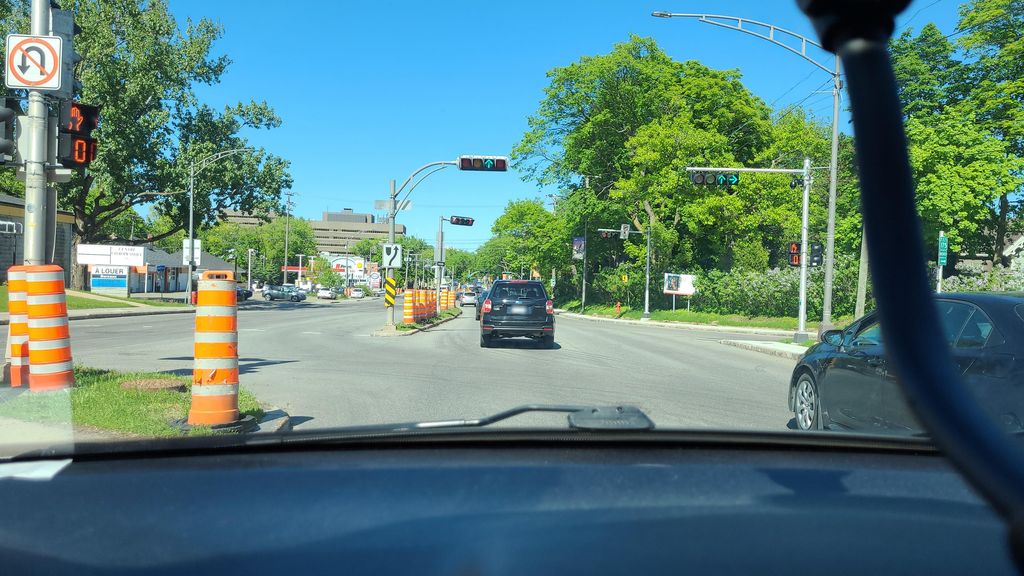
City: quebec_city